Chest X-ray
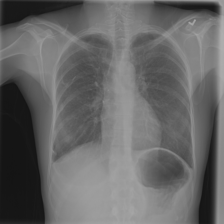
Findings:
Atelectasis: negative
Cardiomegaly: negative
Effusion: negative
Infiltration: negative
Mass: negative
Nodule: negative
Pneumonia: negative
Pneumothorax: positive
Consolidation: negative
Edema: negative
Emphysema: negative
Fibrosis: negative
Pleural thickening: negative
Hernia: negative